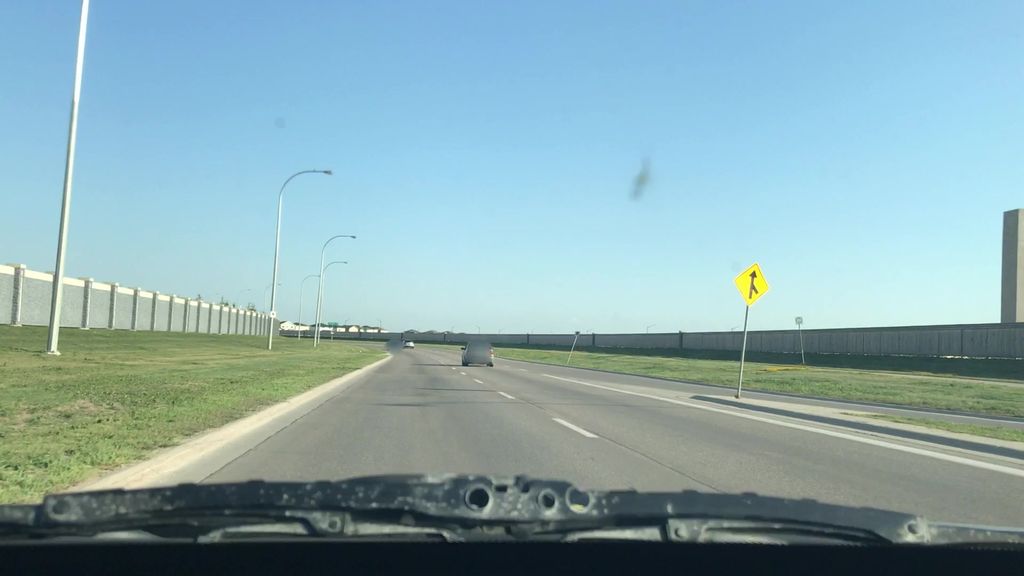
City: winnipeg